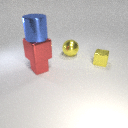
large yellow metal sphere to the left of small yellow metal cube